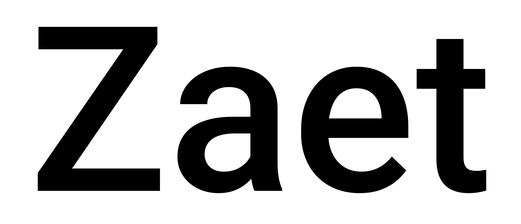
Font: Roboto_Medium